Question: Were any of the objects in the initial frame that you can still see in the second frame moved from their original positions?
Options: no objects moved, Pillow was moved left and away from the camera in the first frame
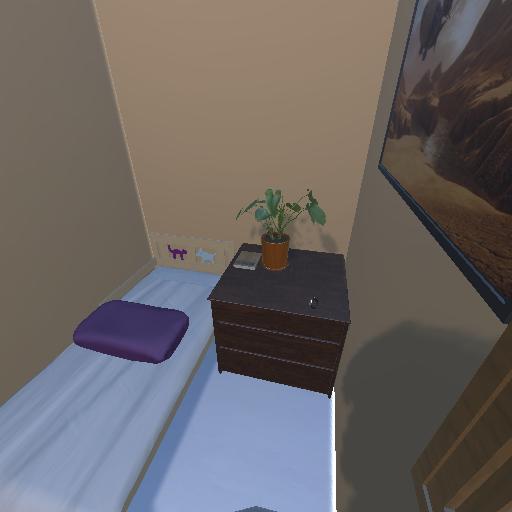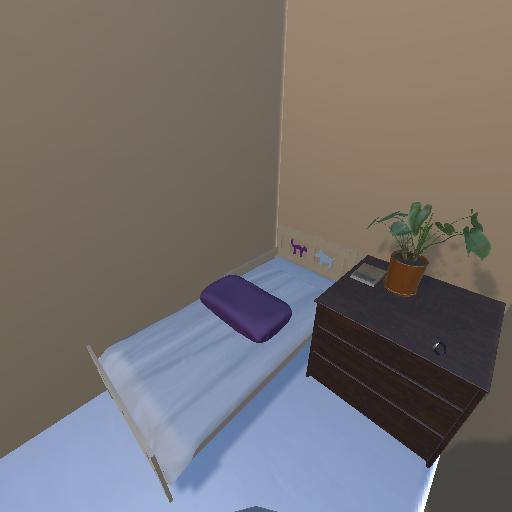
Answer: no objects moved